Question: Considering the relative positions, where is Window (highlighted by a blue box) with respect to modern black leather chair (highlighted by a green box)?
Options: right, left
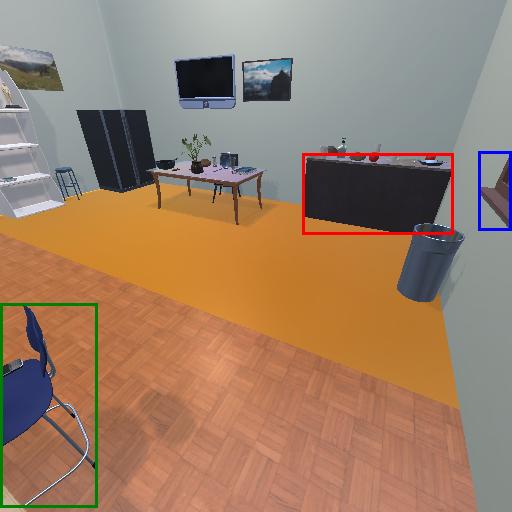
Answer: right